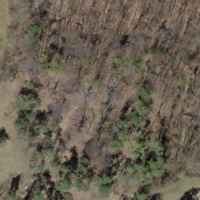
EUNIS habitat code: 44
Species observed at this site:
Anthocharis cardamines
Pholidoptera griseoaptera
Tettigonia viridissima
Podarcis muralis
Nemobius sylvestris
Pseudochorthippus parallelus
Gomphocerippus rufus